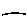
Label: line